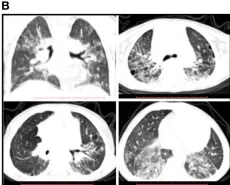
Radiological features during follow-up. (A-C) CT images showing a NSIP + OP pattern and reticular and ground-glass opacities along the bronchovascular bundles with patchy air space consolidation before prednisone treatment. (B) The subsequent CT scan at the age of 2 years.
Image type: radiology (ct)